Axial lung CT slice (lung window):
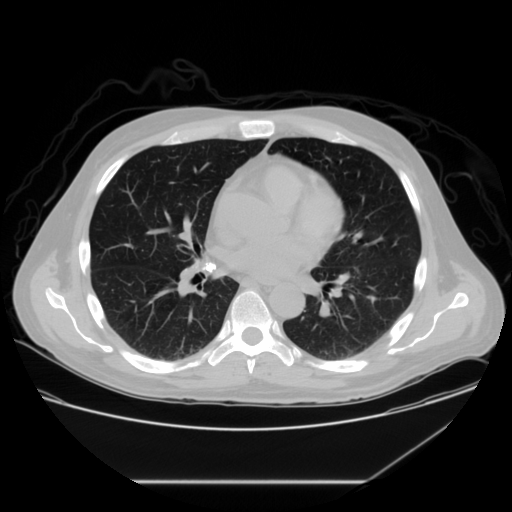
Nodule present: no